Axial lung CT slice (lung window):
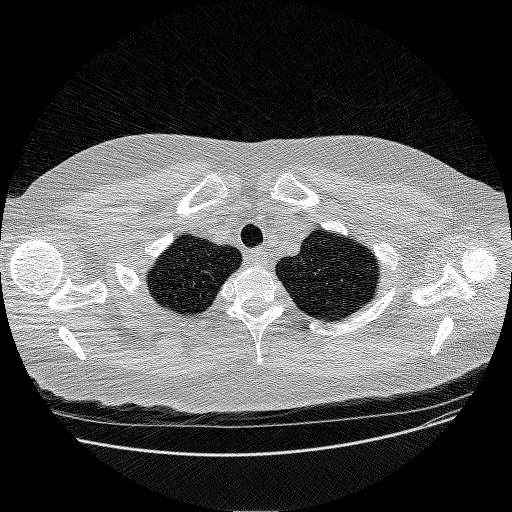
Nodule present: no